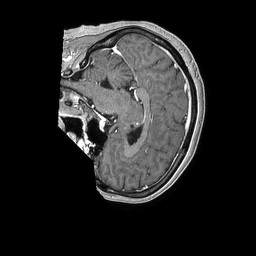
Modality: T1w
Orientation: sagittal
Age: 46
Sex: female
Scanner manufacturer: philips
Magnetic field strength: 1.5 T
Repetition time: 0.007545 s
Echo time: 0.003426 s